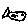
Label: fish